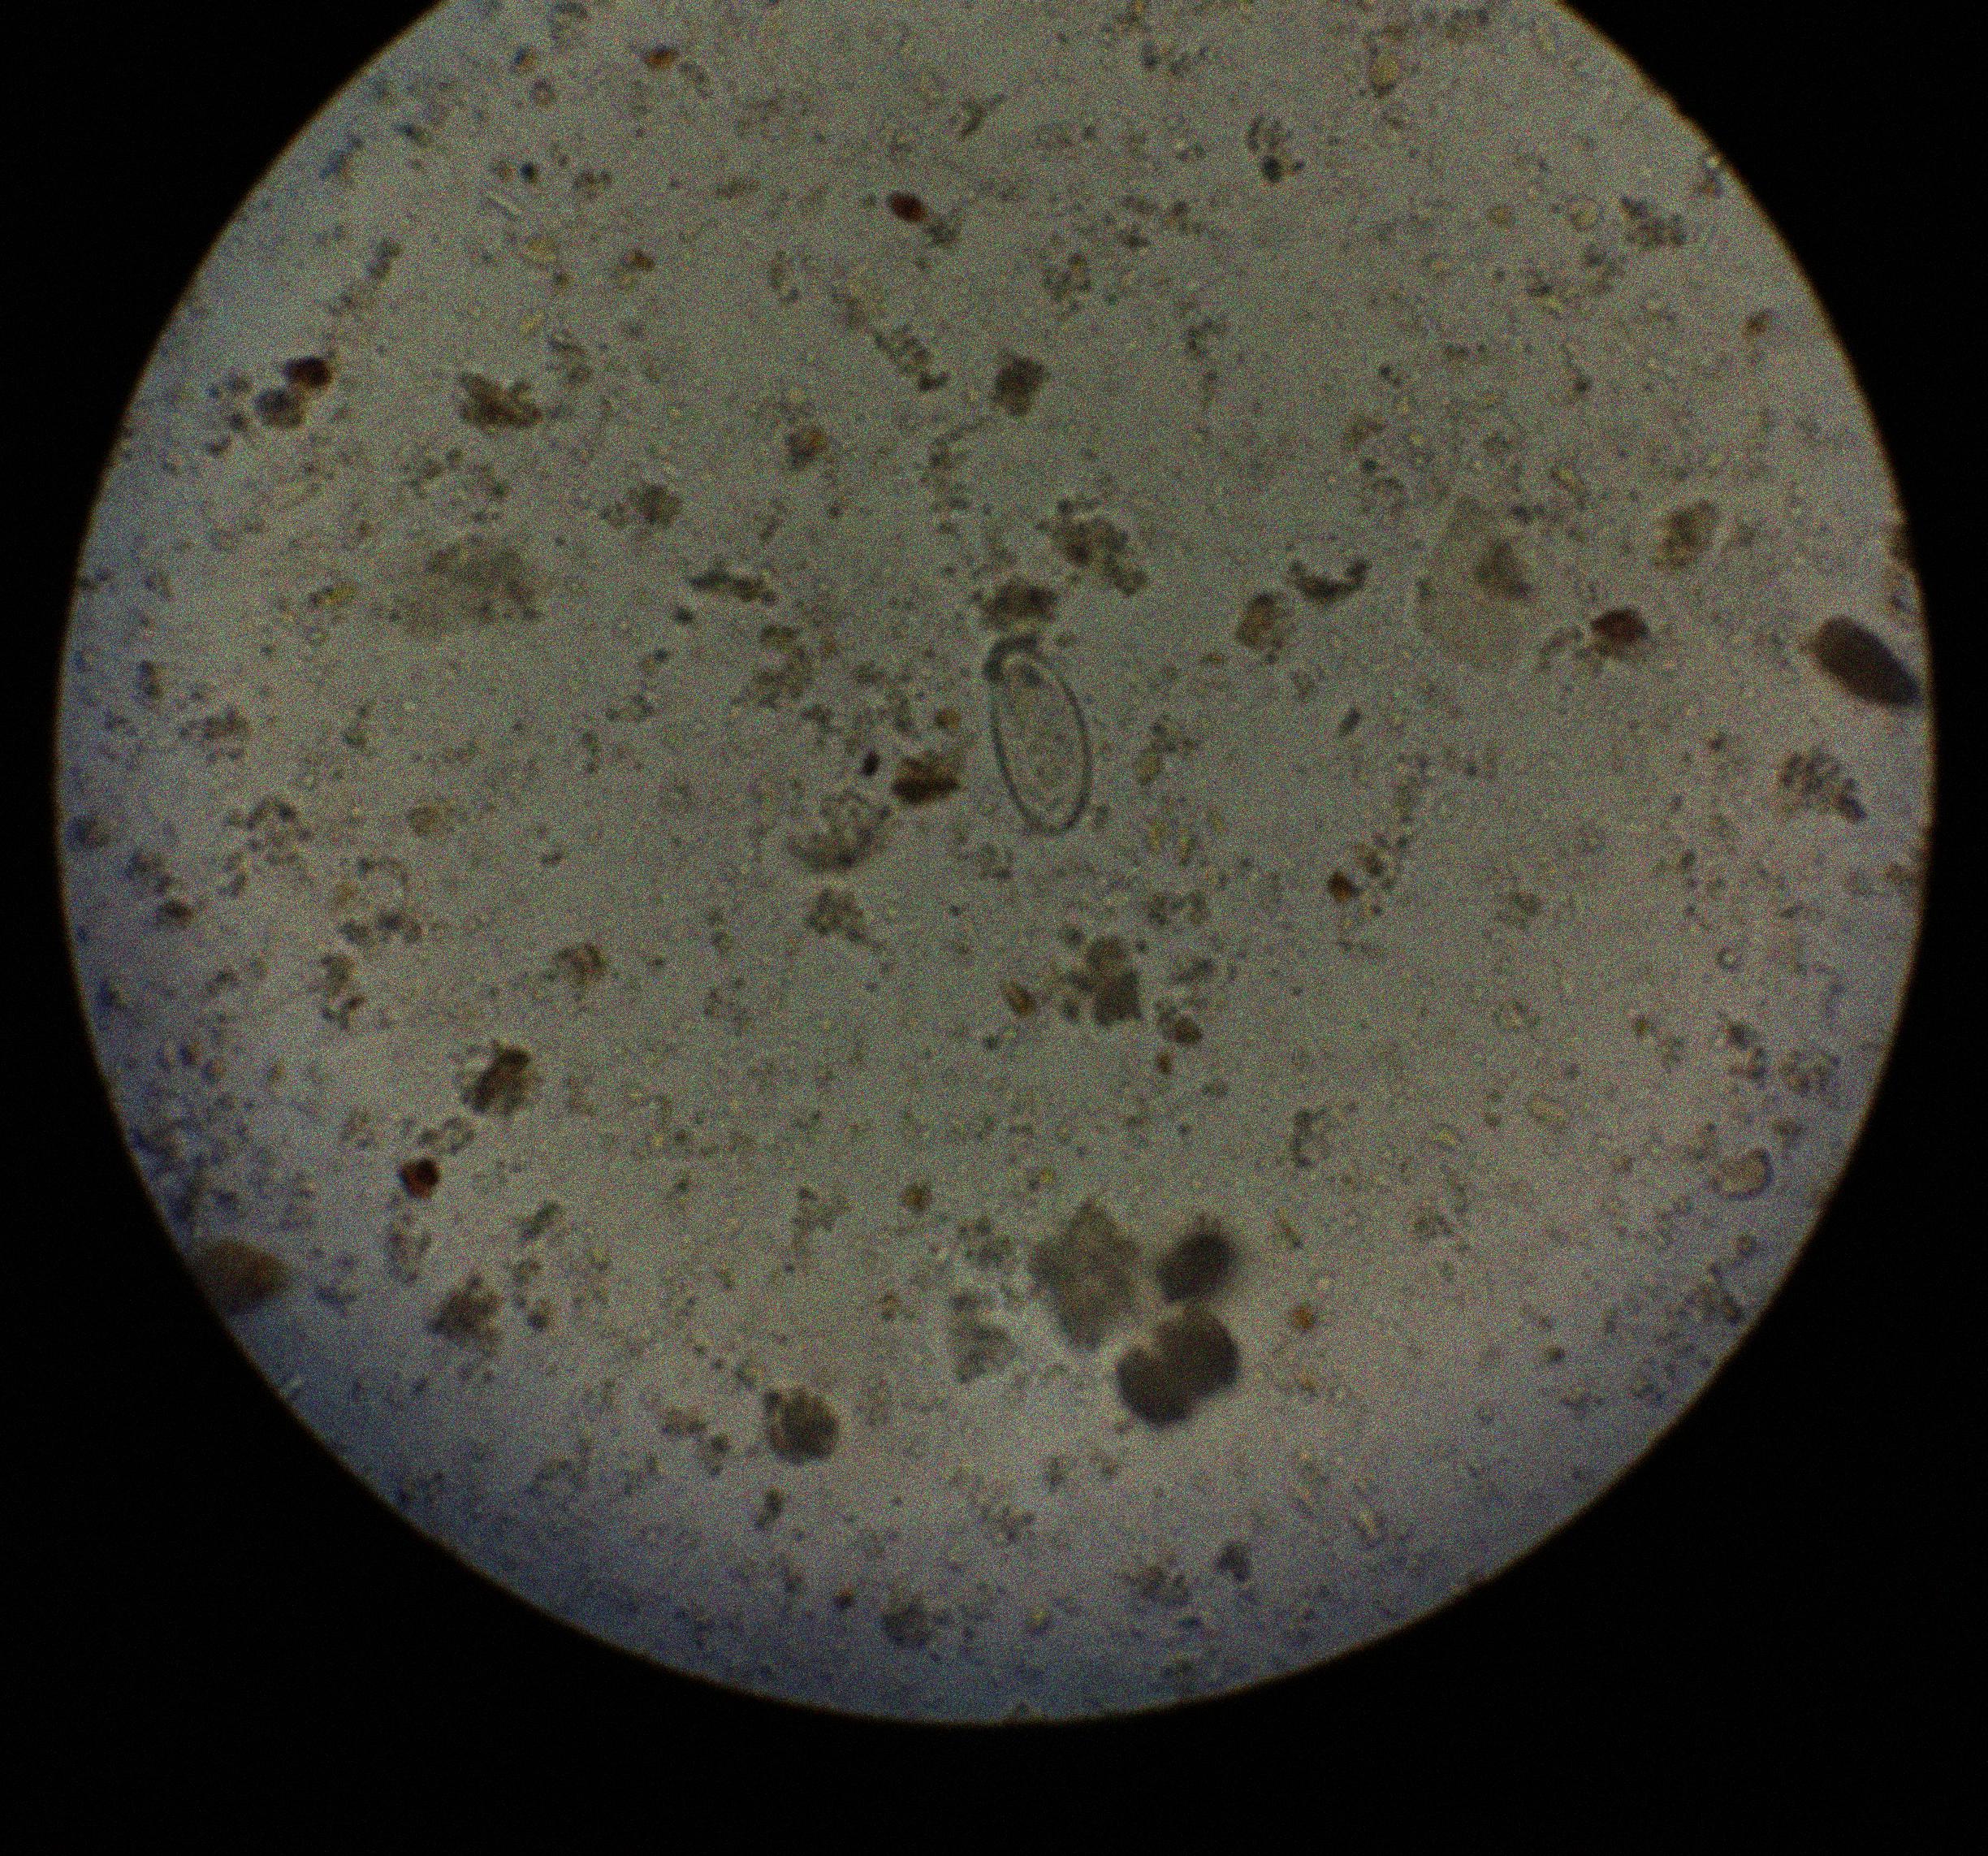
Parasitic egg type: Enterobius vermicularis